Question: This might be a very basic question, but I'm getting a bit confused. I'm working on a small web app which is based on 3-5 pages, mostly list based, with a couple pages being based on a single "object" of some data. I want to create basic templates for these pages and fill them with data from my database. I'm using jQuery Mobile.
My question is - if I use some method of retrieving the data via JSON, which is better? I guess it would be like this:

As a third option, what if I did this: index.php gets the json from data.php and just outputs it as a JSON object, which I can use jQuery to fill the data into the page, and then only use getJSON if that object isn't defined?
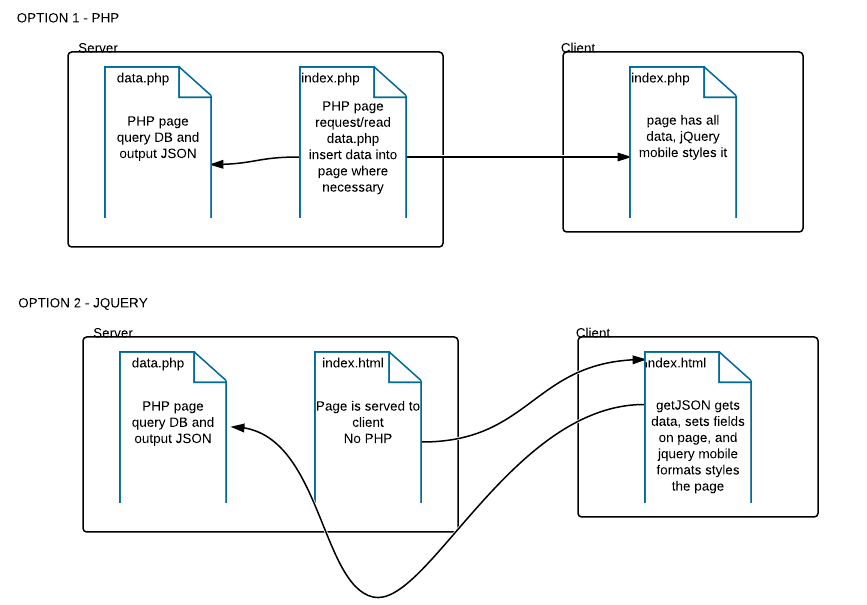
Answer: Option 2 is really your best bet from a separation of concerns perspective. If you ever decide to change your backend implementation (i.e.: RoR or ASP.NET for example), you should not need to change your client-side code.
Option 1 will indeed give you a marginal performance benefit over Option 2, and is a good option if you that the backend implementation will never change.